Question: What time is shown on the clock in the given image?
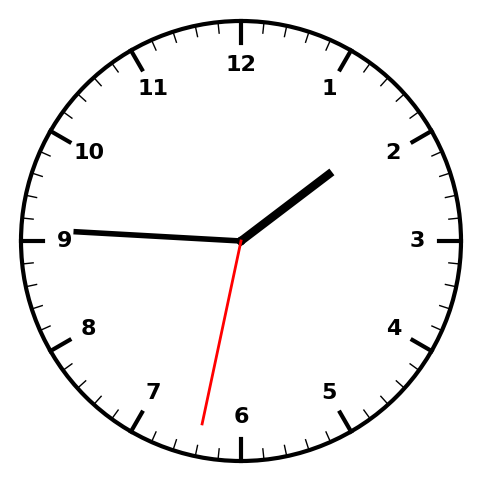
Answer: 01:45:32